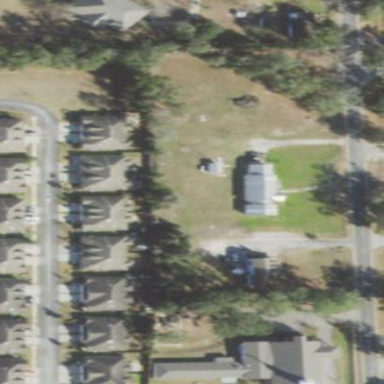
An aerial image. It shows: Residential area consisting of single-family homes.